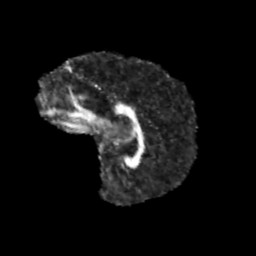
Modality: FA
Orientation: sagittal
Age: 13
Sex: male
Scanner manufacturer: siemens
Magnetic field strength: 3 T
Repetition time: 3.8 s
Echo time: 0.07 s